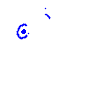
Particle: electron